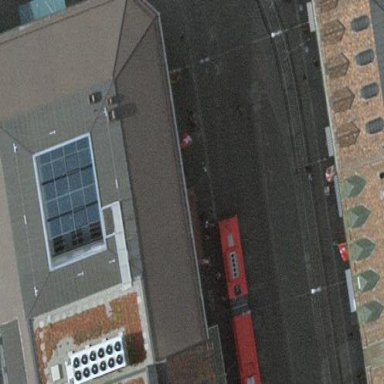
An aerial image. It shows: Commercial building.